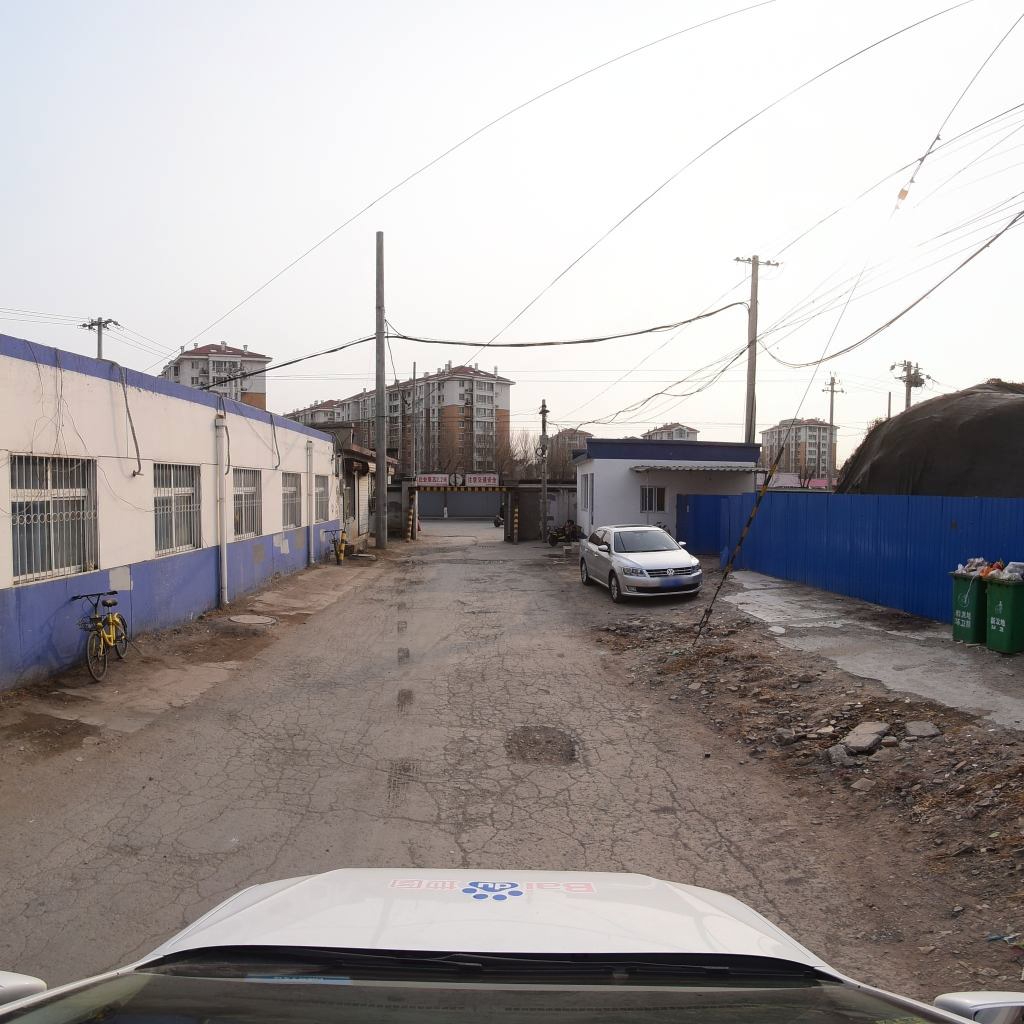
Region: Fengtai
Road damage annotations: alligator crack, manhole cover, pothole